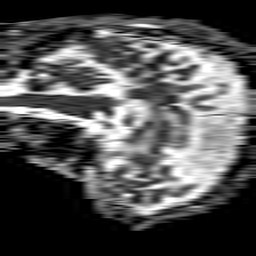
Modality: ADC
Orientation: sagittal
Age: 64
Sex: male
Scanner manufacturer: philips
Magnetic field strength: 1.5 T
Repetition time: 4.6 s
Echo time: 0.08631 s